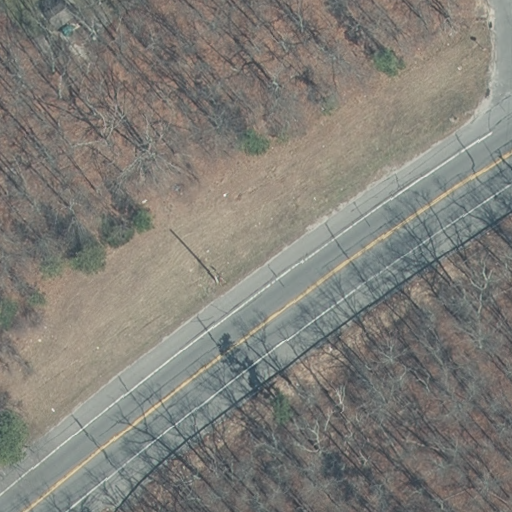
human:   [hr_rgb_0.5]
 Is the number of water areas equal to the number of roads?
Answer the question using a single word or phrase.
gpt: no

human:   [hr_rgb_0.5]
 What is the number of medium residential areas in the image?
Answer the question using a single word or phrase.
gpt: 0

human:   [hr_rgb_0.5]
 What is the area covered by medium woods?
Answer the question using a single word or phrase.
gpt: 0m2

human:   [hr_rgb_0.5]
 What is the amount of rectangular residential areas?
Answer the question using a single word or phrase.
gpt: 1

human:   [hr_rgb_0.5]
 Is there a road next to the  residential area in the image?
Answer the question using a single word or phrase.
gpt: yes

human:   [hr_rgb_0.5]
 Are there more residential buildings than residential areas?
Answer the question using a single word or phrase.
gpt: no

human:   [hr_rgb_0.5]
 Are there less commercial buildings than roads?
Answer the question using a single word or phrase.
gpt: yes

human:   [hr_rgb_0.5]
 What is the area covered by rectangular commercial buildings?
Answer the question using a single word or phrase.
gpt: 0m2

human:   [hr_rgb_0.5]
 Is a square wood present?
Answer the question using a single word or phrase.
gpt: no

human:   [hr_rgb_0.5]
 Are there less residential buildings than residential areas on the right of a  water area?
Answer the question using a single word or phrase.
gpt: no

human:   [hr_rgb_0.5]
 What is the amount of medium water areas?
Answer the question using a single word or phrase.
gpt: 0

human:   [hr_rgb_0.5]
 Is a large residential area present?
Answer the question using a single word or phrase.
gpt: yes

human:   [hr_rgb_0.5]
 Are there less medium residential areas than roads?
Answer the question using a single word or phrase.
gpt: yes

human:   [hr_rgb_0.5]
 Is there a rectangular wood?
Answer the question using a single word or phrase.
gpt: yes

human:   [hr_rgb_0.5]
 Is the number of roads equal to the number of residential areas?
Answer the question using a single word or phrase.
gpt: yes

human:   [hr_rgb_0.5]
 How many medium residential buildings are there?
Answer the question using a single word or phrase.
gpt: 0

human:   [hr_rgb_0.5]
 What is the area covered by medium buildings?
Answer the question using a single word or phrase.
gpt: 0m2

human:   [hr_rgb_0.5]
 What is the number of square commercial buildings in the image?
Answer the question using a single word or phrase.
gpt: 0

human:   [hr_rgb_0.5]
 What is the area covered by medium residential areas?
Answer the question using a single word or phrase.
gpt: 0m2

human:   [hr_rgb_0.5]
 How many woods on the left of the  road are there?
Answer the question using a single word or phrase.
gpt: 0

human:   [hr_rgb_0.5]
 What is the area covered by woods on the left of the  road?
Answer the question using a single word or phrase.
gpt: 0m2

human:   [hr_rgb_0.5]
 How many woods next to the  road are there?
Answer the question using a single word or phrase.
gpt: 1

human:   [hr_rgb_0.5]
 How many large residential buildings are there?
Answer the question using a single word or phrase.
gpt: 0

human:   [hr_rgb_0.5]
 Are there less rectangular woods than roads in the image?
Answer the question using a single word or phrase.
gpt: no

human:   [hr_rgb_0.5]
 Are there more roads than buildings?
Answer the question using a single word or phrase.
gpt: yes

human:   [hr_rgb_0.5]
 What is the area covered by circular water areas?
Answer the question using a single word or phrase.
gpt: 0m2

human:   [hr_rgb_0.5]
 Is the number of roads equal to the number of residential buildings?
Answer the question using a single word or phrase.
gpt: no

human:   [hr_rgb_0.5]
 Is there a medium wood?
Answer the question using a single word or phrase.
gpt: no

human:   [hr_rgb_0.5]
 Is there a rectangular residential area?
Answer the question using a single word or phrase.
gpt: yes

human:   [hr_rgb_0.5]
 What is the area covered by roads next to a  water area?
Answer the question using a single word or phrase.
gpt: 0m2

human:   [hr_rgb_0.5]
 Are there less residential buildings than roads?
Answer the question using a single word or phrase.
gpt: yes

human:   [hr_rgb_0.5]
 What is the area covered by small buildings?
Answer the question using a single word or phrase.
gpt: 0m2

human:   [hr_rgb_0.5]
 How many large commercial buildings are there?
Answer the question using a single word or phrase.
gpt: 0

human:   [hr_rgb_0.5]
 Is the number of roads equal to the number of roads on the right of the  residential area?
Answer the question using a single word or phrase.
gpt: yes

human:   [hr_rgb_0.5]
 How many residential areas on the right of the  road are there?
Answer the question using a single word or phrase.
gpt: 0

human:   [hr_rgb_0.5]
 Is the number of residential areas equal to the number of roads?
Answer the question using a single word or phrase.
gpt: yes